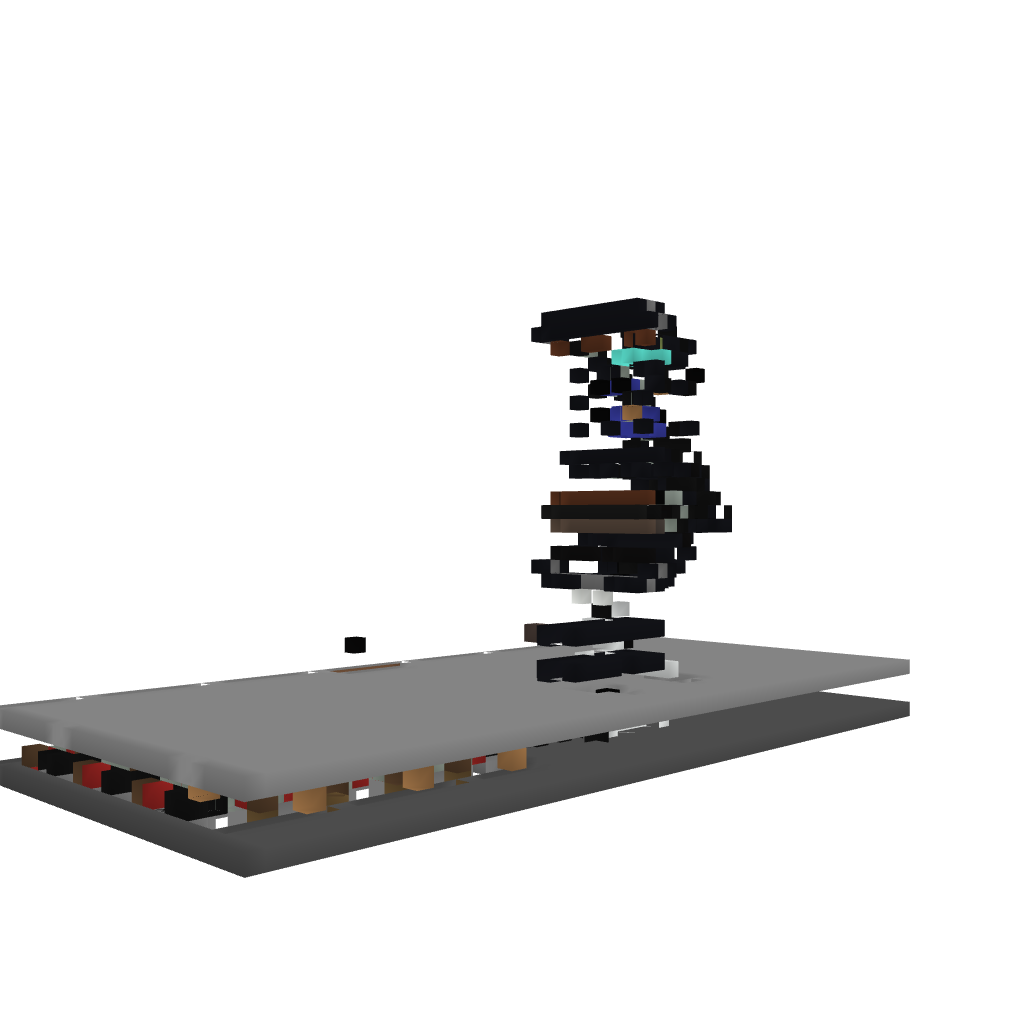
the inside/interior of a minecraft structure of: Mphone